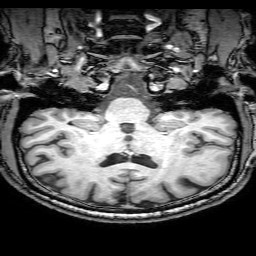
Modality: T1w
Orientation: sagittal
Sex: male
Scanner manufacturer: philips
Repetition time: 0.008062 s
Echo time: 0.00369 s